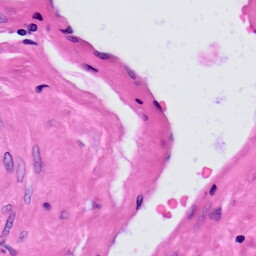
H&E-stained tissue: Prostate